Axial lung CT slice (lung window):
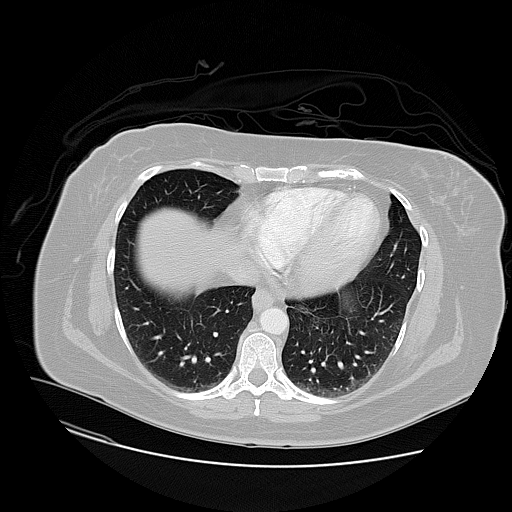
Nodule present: no